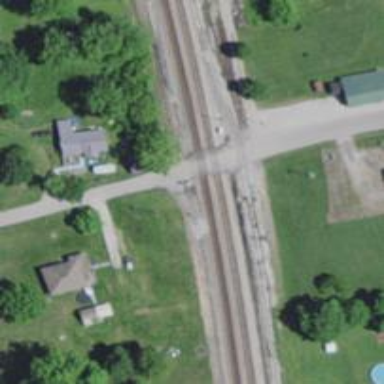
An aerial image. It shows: Railway level crossing.